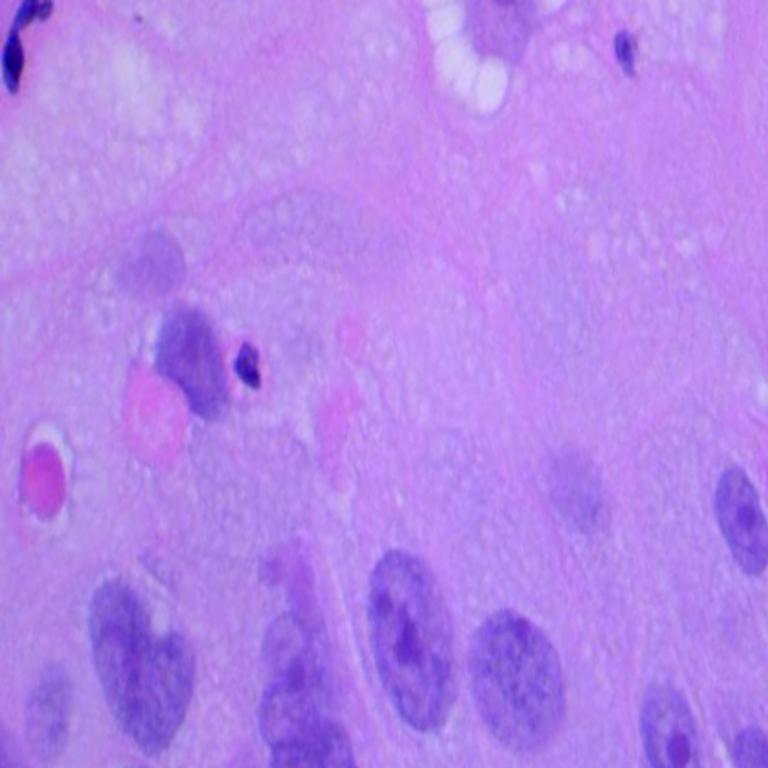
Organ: lung
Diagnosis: squamous carcinomas